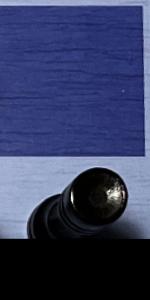
Label: Rook_Black